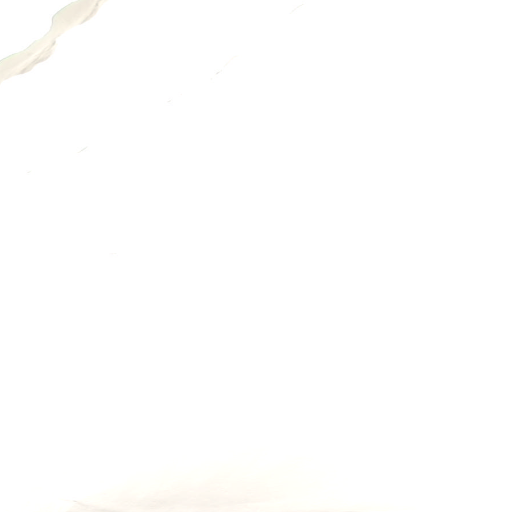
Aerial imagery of mountain in Alaska named Mount Tripyramid containing only unknown